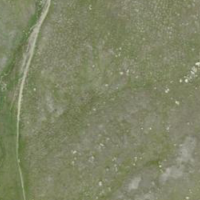
EUNIS habitat code: 26
Species observed at this site:
Montifringilla nivalis
Geum montanum